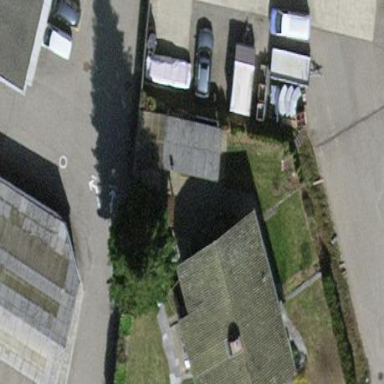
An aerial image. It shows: House with tile roof.